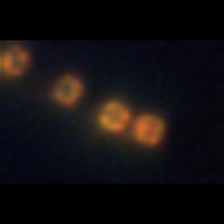
Taxon: Thalassiosira
Group: Diatoms